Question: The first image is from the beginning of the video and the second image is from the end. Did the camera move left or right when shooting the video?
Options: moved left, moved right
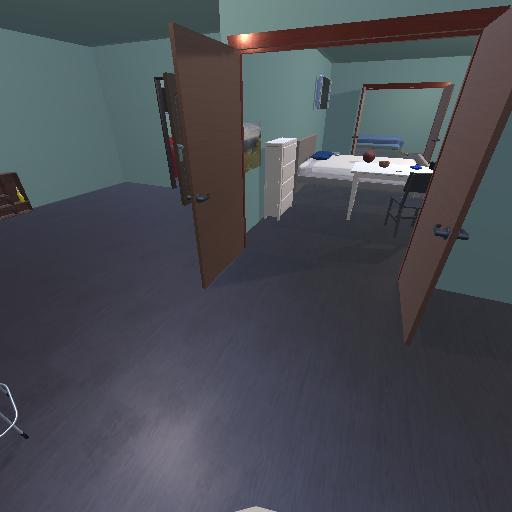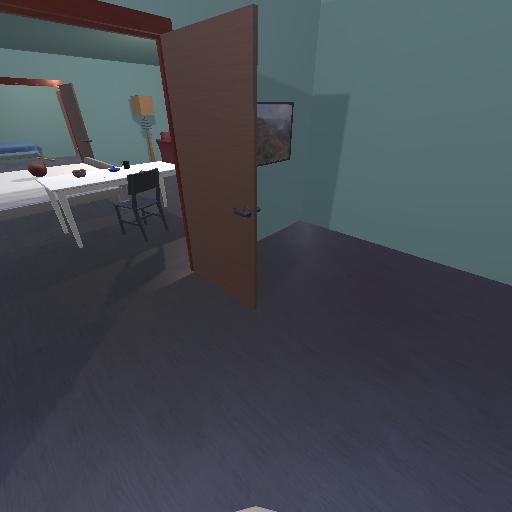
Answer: moved left